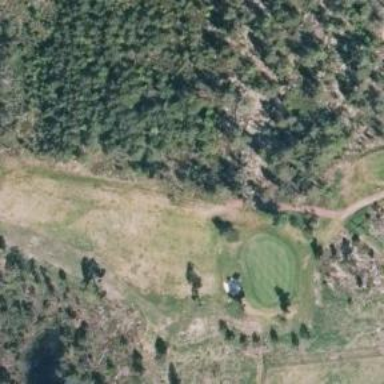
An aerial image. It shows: View of golf hole.